Question: I have a function f(x,y), mostly monotonic, which produces some values in the range {0.0 .. 100.0}. I would like to draw them using different colors as a 2D picture, where (x,y) are coordinates and where distinctive colors stand for distinctive values of the function. The problem is following: I don't know how to map the values of this function to RGB color space preserving the order (visibly). I have found that smth. like:
'''
R = f(x,y) * 10.0f;
G = f(x,y) * 20.0f;
B = f(x,y) * 30.0f;
color = B<<16|G<<8|R; //@low-endian
'''
works fine, but the resulting picture is too dark. If I increase these constants, it makes things not better, because at some moment a color component will be greater than 0xFF, so it will overflow (one color component should be in the range {0 .. 0xFF}.
Do you have any idea how to map values from {0.0 .. 100.0} to
RGB=[{0 .. 0xFF}<<16|{0 .. 0xFF}<<8|{0 .. 0xFF}] so that the resulting RGB values are visibly Ok?
PS: maybe you know, where to find more info about related theory online? I remember only Comp.Graphics by Foley/Van Dam, but I don't have this book.
UPDATE: I am looking for how to generate a chroma palette like one on the right:

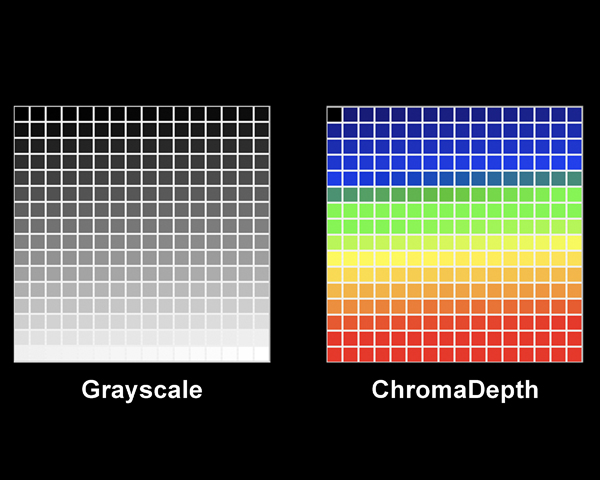
Answer: You could just try clamping the values to a maximum of 255 (0xff).
'''
R = min((int)(f(x,y) * 10.0f), 0xff);
G = min((int)(f(x,y) * 20.0f), 0xff);
B = min((int)(f(x,y) * 30.0f), 0xff);
'''
There are a lot of different ways to convert to colors automatically, but you might find that none of them generates the exact progression you're looking for. Since you already have a picture of an acceptable palette, one method would be to create a lookup table of 256 colors.
'''
#define RGB(R,G,B) (B<<16|G<<8|R)
int palette[256] = { RGB(0,0,0), RGB(0,0,128), ... };
int greyscale = (int)(f(x,y) * 2.559999);
assert(greyscale >= 0 && greyscale <= 255);
int rgb = palette[greyscale];
'''
If the lookup table is too much trouble, you could also break the greyscale range into different subranges and do a linear interpolation between the endpoints of each range.
'''
int interpolate(int from, int to, double ratio)
{
return from + (int)((to - from) * ratio);
}
if (greyscale <= 48)
{
R = 0;
G = 0;
B = interpolate(0, 255, greyscale/48.0);
}
else if (greyscale <= 96)
{
R = 0;
G = interpolate(0, 255, (greyscale-48)/48.0);
B = interpolate(255, 0, (greyscale-48)/48.0);
}
else if ...
'''